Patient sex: M
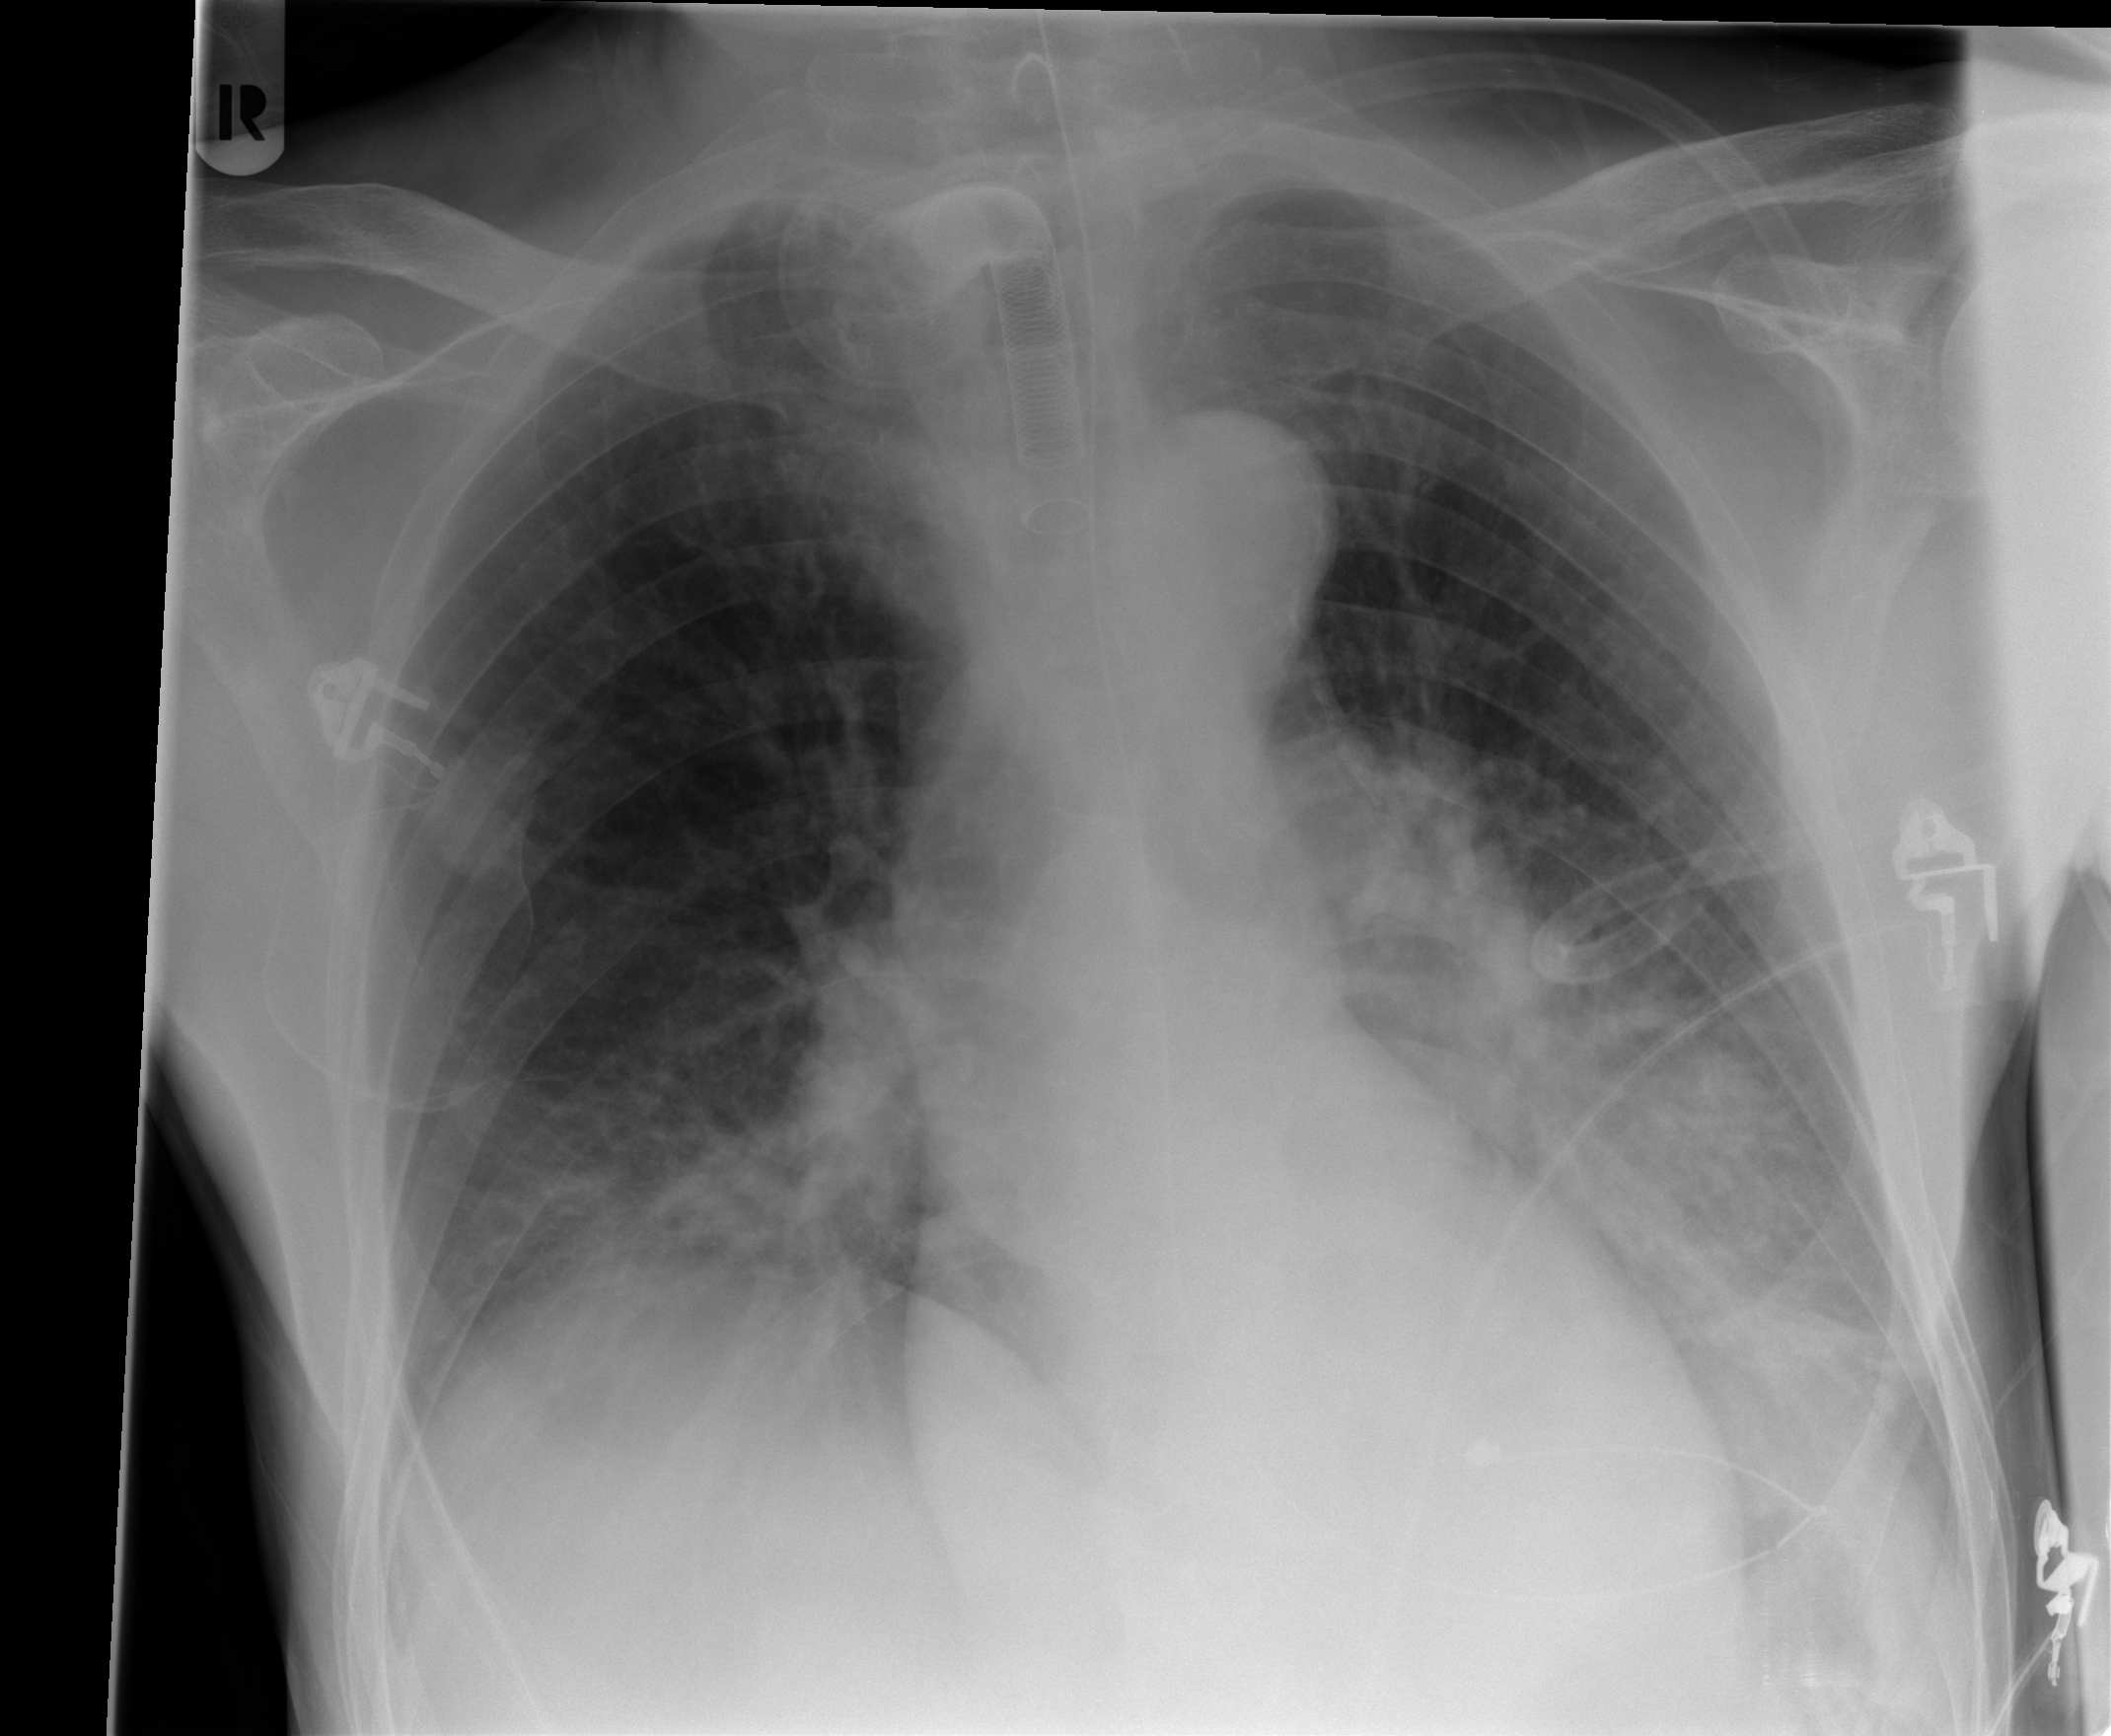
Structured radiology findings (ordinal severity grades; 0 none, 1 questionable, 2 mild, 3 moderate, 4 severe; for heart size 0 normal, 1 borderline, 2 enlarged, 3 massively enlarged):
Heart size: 0
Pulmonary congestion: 3
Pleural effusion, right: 0
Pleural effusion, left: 2
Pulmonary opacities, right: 2
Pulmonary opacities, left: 3
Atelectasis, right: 2
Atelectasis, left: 2